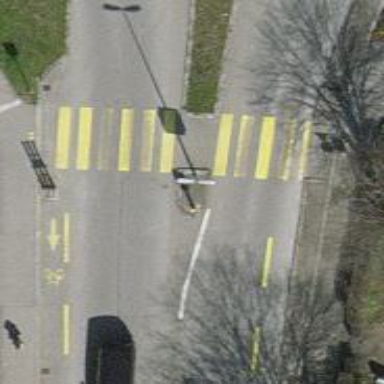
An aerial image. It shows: Zebra crossing on the road.